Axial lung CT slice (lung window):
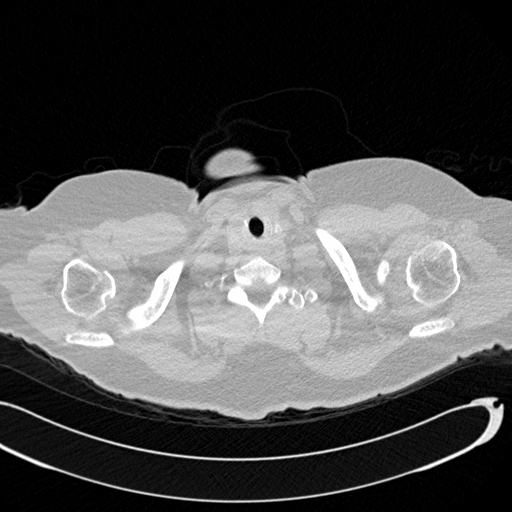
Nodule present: no